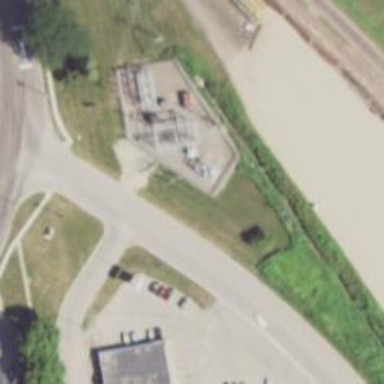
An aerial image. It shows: Distribution level power substation surrounded by fence.